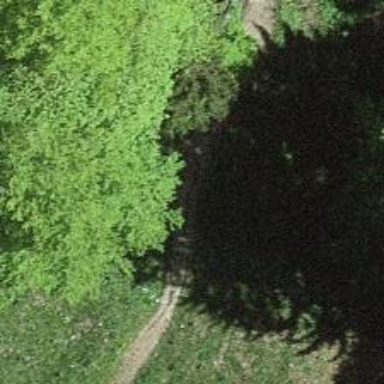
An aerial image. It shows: Unpaved path.